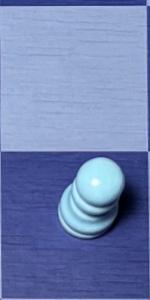
Label: Pawn_White